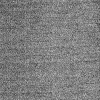
Atmospheric dust classification: dusty